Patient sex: M
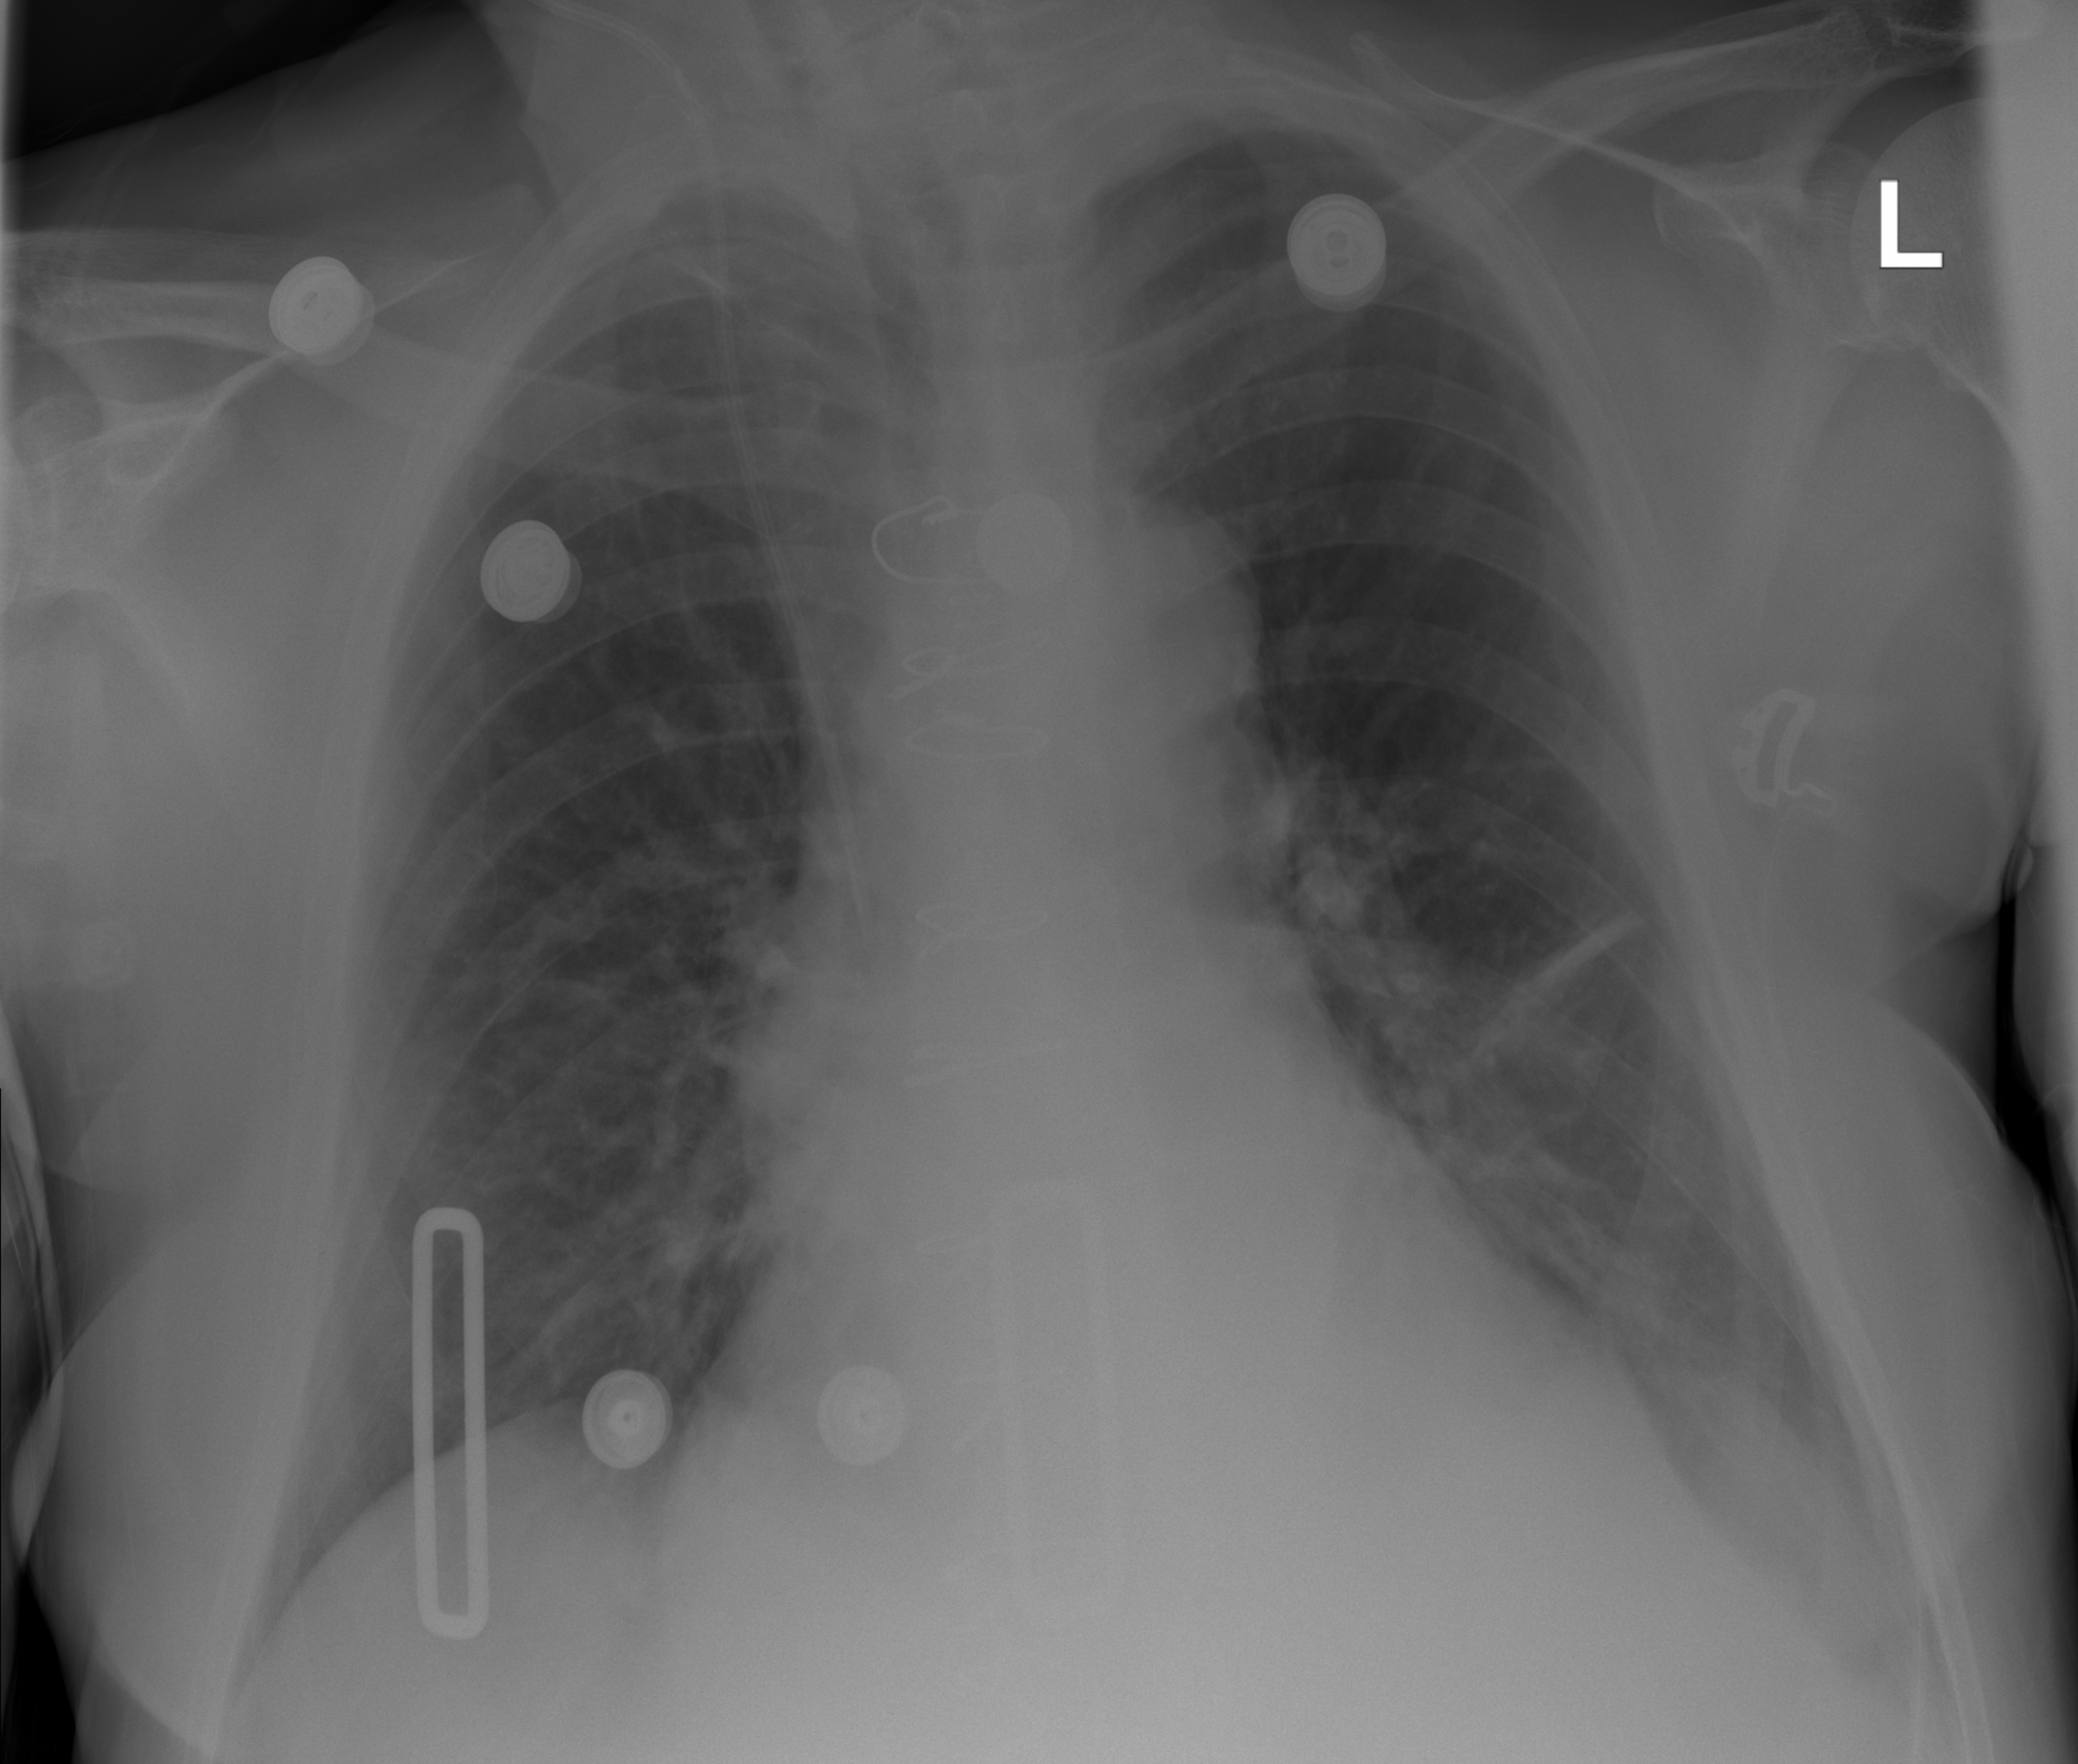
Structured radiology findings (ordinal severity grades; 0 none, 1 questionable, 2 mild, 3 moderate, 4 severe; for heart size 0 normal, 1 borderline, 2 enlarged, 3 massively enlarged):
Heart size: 2
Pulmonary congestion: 0
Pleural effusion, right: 0
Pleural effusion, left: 1
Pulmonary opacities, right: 0
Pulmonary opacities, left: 0
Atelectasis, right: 0
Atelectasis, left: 2